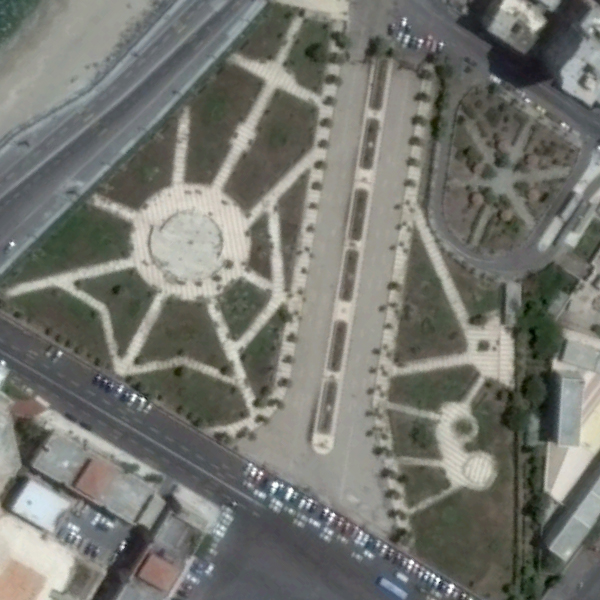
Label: Square